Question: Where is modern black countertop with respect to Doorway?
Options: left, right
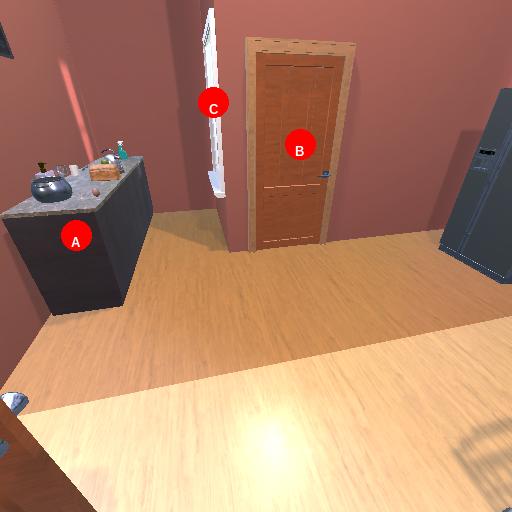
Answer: left